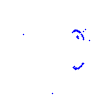
Particle: proton